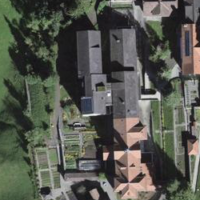
EUNIS habitat code: 23
Species observed at this site:
Hedera helix
Eryngium alpinum
Veronica persica